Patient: sex F, age 41
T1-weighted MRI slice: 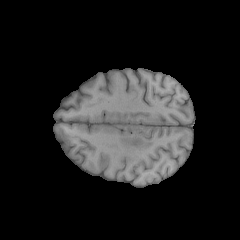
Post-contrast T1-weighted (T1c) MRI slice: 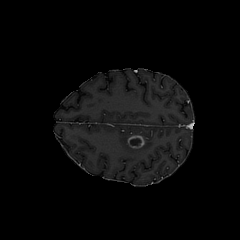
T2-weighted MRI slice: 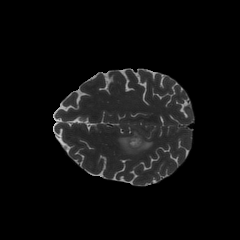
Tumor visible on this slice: yes
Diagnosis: Glioblastoma, IDH-wildtype
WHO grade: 4